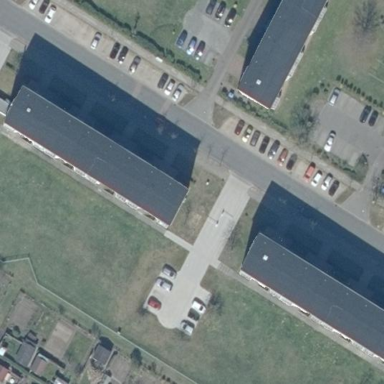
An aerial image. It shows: Building with apartments and flat roof.